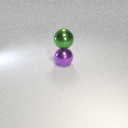
large purple metal sphere below large green metal sphere